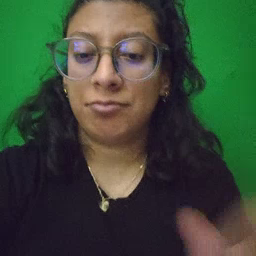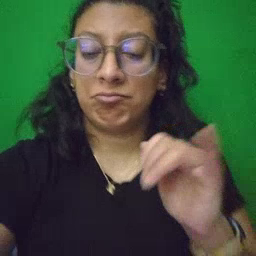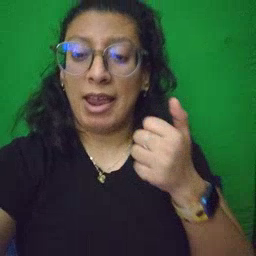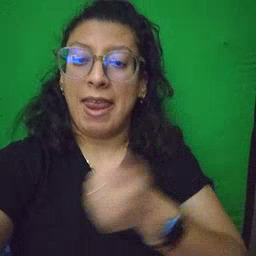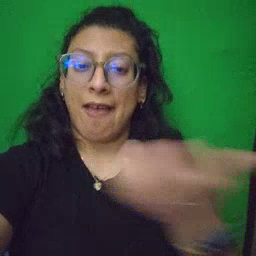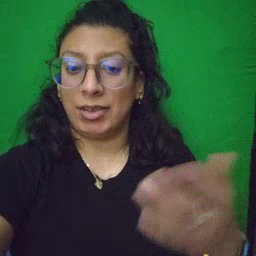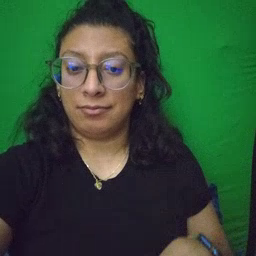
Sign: every